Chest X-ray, PA view. Patient: 56 years old, sex M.
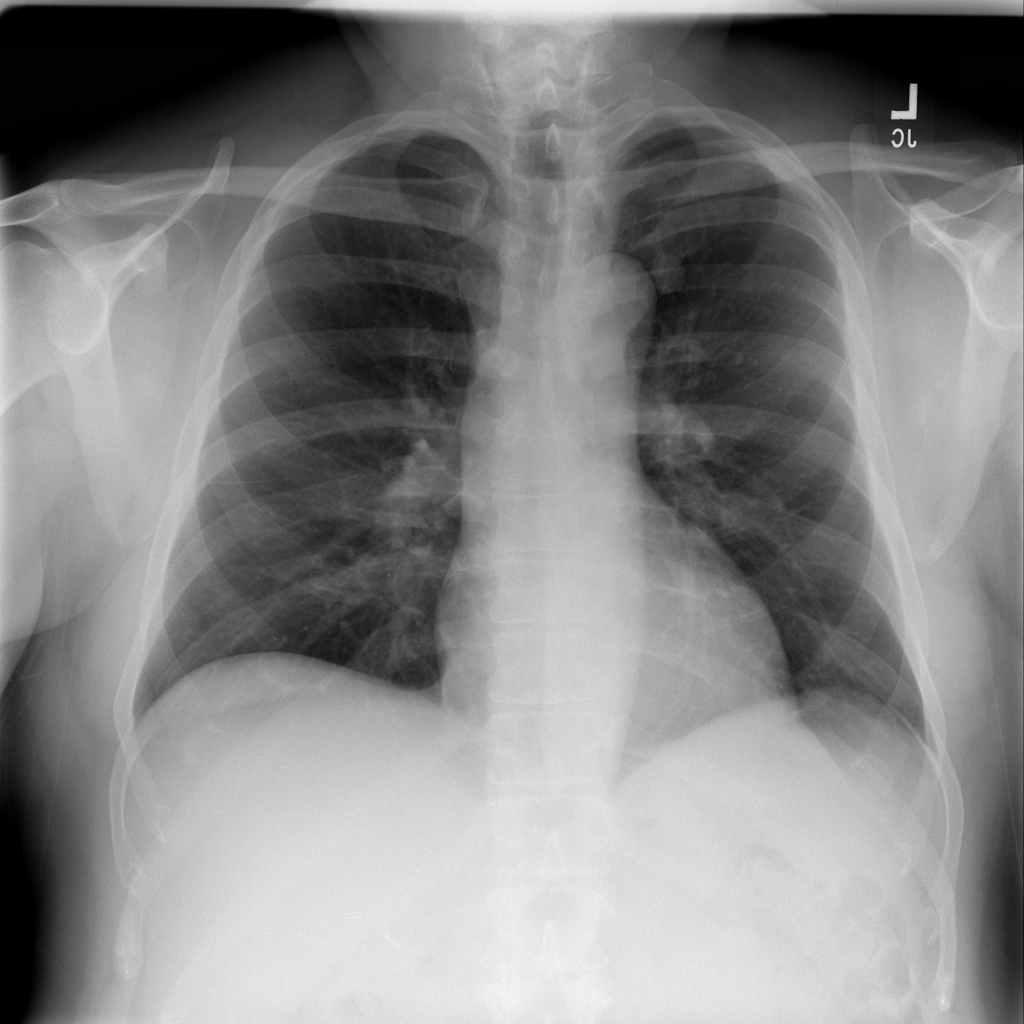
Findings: Mass, Nodule